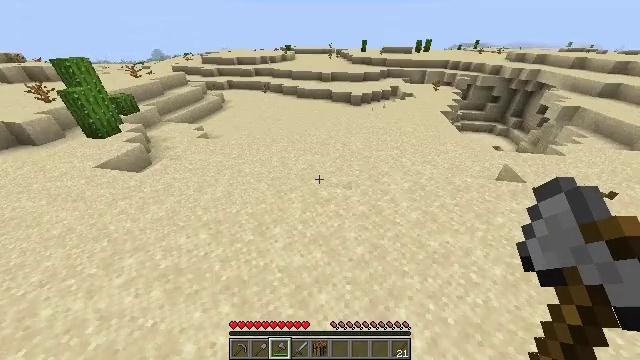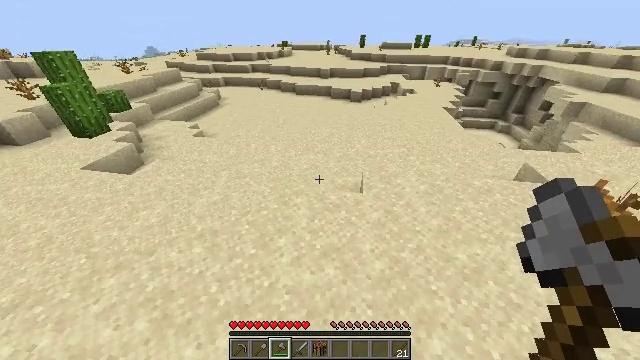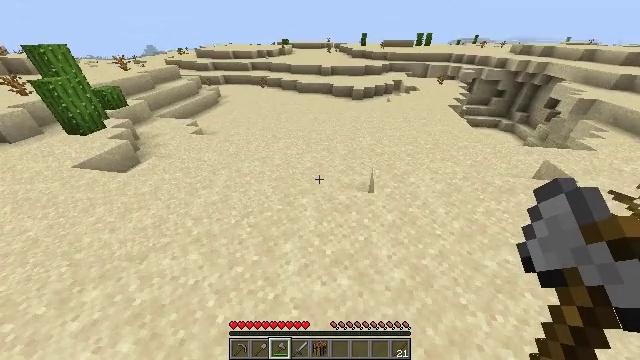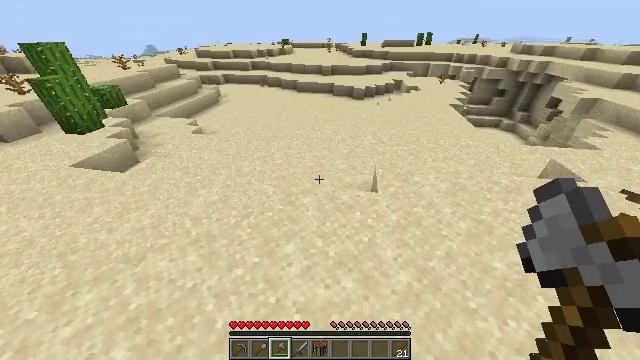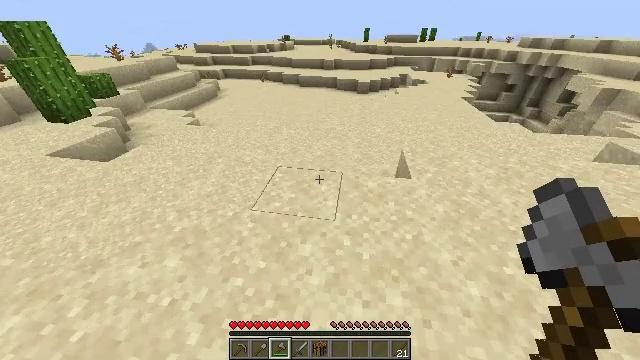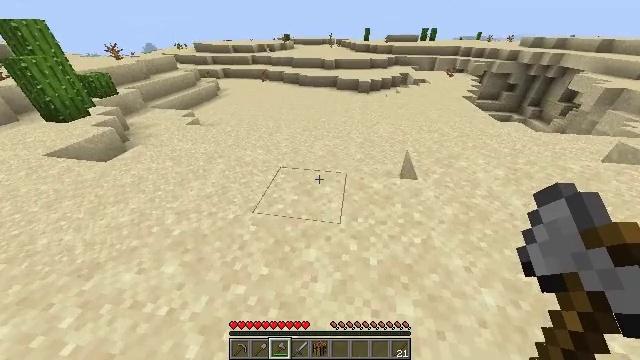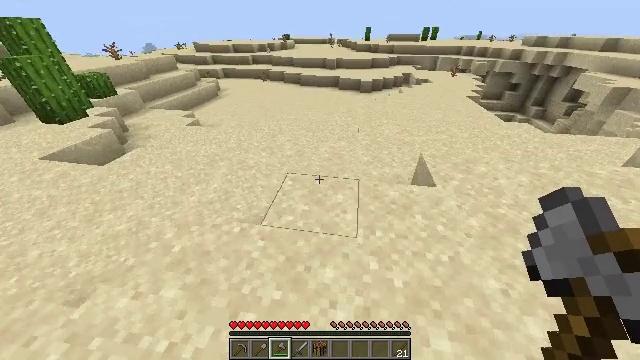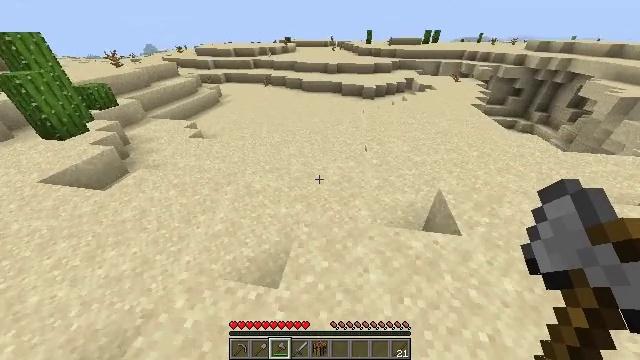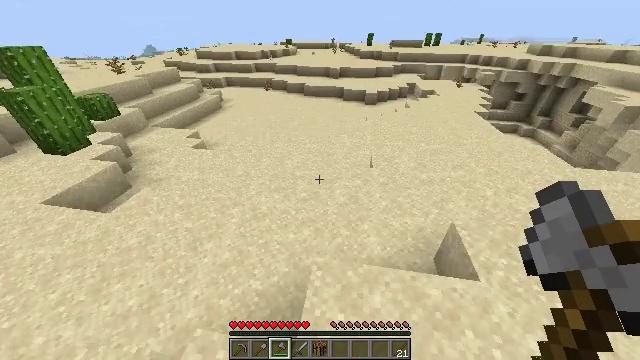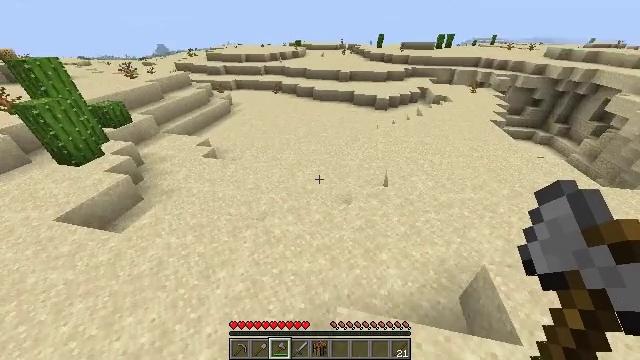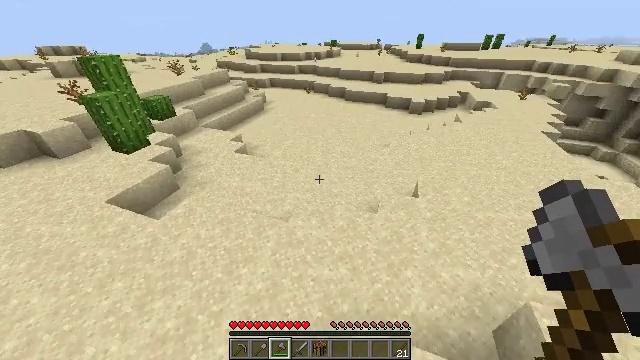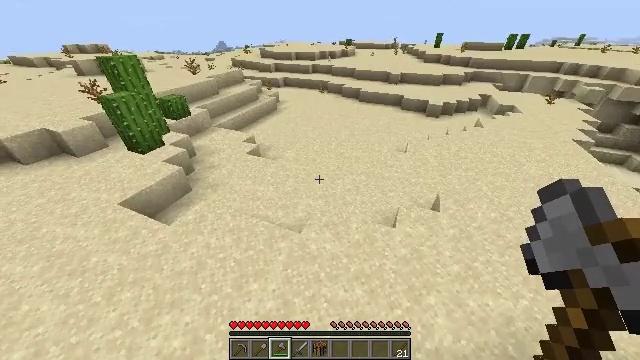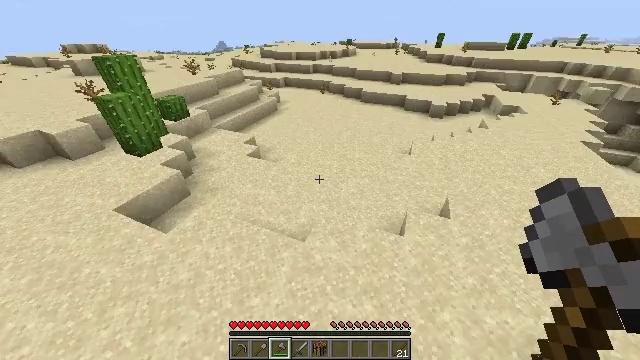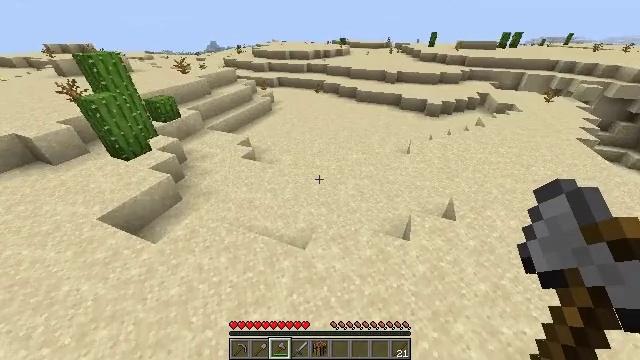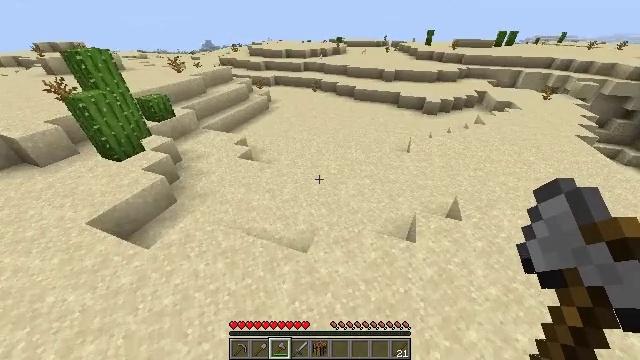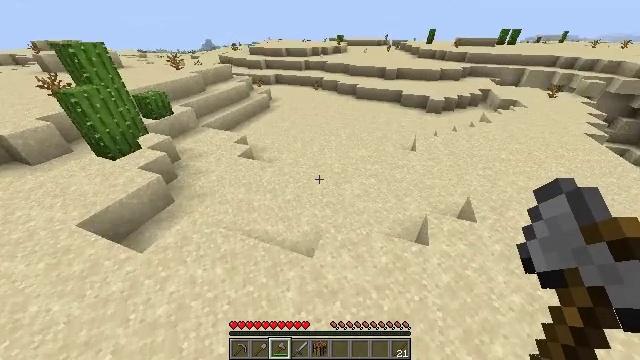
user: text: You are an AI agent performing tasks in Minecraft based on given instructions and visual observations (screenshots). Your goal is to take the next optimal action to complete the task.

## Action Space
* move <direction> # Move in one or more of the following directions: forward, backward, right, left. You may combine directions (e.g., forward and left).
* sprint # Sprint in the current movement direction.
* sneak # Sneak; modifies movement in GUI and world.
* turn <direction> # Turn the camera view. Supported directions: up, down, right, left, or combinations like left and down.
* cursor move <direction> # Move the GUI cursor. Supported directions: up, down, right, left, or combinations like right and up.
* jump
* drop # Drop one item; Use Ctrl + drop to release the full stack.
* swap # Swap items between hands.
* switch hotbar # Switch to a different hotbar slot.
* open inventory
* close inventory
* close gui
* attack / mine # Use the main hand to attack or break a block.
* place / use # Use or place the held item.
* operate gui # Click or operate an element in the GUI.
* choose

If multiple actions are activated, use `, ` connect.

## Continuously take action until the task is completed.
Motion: motion action
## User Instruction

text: Mine a hay block from the field.
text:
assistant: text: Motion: move forward and move left, sprint, jump
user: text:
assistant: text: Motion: move forward and move left, sprint, jump
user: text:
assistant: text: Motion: move forward and move left, sprint, jump
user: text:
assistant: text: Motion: move forward and move left, sprint, jump
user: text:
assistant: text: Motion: move forward and move left, sprint, jump
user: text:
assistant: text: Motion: move forward and move left, sprint, jump
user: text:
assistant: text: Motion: move forward and move left, sprint, jump
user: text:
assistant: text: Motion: move forward and move left, sprint, jump
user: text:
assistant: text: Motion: move forward and move left, sprint, turn left, jump
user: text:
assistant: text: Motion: move forward and move left, sprint, turn left, jump
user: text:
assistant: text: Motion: move forward and move left, sprint, turn left, jump
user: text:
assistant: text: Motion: move forward and move left, sprint, jump
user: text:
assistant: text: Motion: move forward and move left, sprint, turn right
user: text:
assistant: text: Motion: move forward and move left, sprint
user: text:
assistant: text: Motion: move forward and move left, sprint
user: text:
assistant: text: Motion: move forward and move left, sprint
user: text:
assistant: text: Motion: move forward and move left, sprint
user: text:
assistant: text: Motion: move forward and move left, sprint, turn right
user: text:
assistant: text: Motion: move forward and move left, sprint, turn right
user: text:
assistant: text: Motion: move forward and move left, sprint, turn right
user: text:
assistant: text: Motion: move forward, sprint, turn right
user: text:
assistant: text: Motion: move forward, sprint, turn right
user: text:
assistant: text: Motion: move forward, sprint
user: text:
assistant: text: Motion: move forward, sprint
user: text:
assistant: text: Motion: move forward, sprint
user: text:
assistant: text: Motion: move forward, sprint
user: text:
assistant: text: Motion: move forward, sprint, turn up
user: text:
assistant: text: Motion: move forward, sprint
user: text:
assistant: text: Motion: move forward, sprint
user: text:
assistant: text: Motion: move forward, sprint